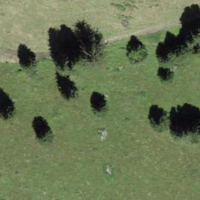
EUNIS habitat code: 24
Species observed at this site:
Dactylorhiza maculata
Orchis pallens
Capreolus capreolus